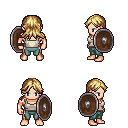
a pixel art fantasy rpg character, male body template, human, light skin, white pirate shirt, teal pants, blonde loose hair, shield, four views (front, back, left, right), 2x2 character sprite sheet, small pixel art, hard edges, no anti-aliasing